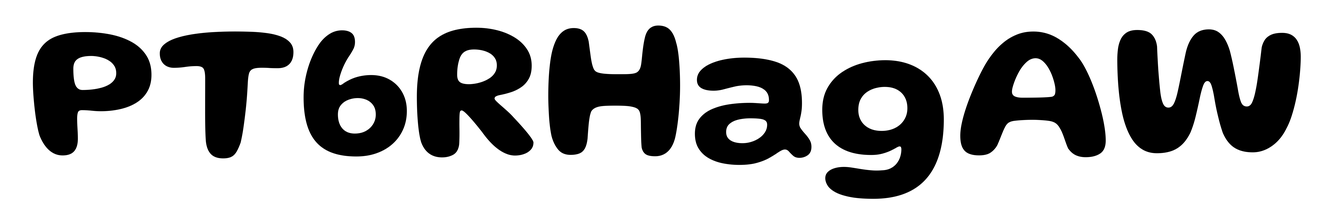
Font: Gluten_SemiBold